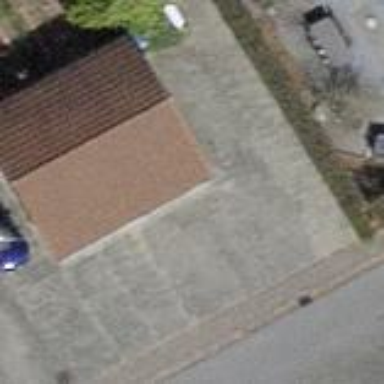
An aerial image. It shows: Garage.